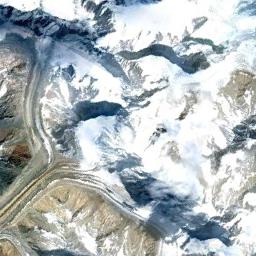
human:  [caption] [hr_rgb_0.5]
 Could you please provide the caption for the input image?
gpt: A snow-covered mountain covered in large areas .

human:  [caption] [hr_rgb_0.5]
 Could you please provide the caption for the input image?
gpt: The snowberg is covered with snow and ice .

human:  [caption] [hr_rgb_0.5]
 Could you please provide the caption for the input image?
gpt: There is a lot of snow on the snowberg .

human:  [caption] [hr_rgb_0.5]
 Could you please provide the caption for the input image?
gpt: The snow berg is consist of bare land and white snow .

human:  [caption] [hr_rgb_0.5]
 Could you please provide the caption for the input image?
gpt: The snowberg is covered with snow and some bare land .